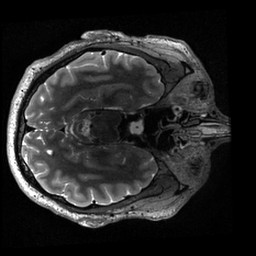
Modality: T2w
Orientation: axial
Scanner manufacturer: siemens
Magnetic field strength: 3 T
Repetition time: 3.2 s
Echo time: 0.564 s